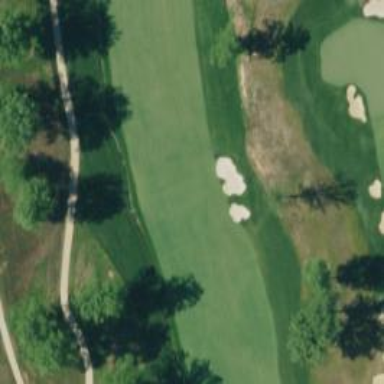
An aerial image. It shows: Golf hole.